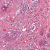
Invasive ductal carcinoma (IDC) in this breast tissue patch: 1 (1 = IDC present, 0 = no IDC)